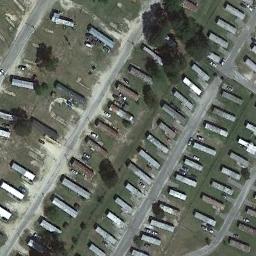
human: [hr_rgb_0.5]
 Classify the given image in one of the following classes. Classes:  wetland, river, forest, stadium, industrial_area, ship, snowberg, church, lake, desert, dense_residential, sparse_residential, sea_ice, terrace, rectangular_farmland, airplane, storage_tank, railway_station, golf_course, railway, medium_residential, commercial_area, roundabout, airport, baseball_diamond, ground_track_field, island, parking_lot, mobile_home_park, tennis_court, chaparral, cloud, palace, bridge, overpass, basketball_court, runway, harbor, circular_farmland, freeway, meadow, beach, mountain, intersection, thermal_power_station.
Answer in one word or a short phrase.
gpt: mobile_home_park